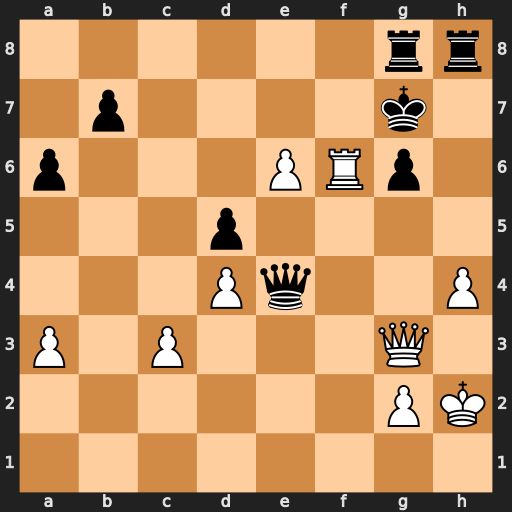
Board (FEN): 6rr/1p4k1/p3PRp1/3p4/3Pq2P/P1P3Q1/6PK/8
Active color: w
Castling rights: -
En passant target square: -
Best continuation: Rf7+ Kh6 Qg5#